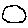
Label: circle